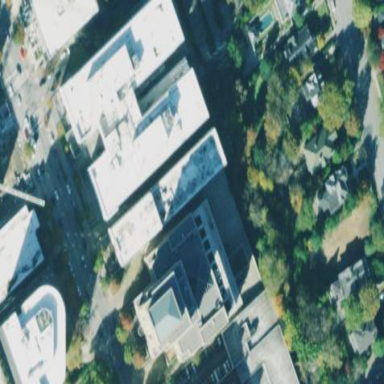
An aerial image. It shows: Part of building.